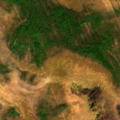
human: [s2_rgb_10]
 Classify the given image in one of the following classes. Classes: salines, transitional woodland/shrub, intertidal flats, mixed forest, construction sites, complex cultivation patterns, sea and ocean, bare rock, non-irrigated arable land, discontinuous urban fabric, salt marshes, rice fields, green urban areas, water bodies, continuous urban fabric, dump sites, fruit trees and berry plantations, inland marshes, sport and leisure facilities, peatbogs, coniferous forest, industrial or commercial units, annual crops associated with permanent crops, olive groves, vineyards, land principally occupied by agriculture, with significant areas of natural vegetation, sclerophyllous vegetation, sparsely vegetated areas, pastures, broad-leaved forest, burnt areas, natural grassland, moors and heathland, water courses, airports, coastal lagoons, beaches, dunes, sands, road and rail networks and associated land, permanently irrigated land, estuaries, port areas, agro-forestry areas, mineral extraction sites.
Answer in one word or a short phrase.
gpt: mixed forest, peatbogs